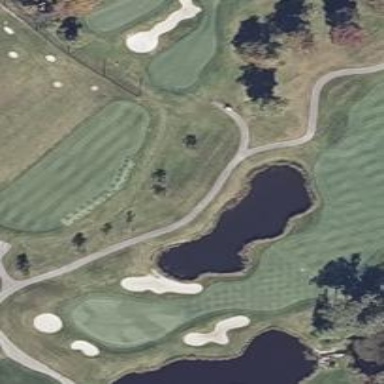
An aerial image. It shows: Water hazard in golf course. The hazard is natural water feature.